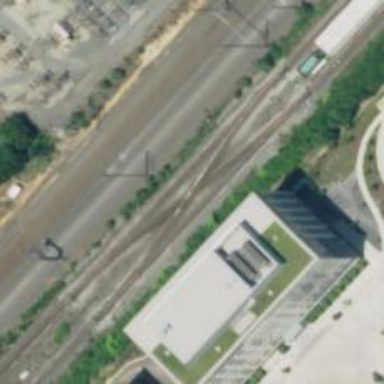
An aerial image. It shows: Railway crossing.